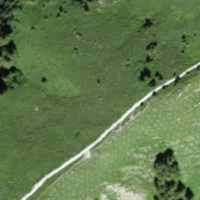
EUNIS habitat code: 23
Species observed at this site:
Parnassia palustris